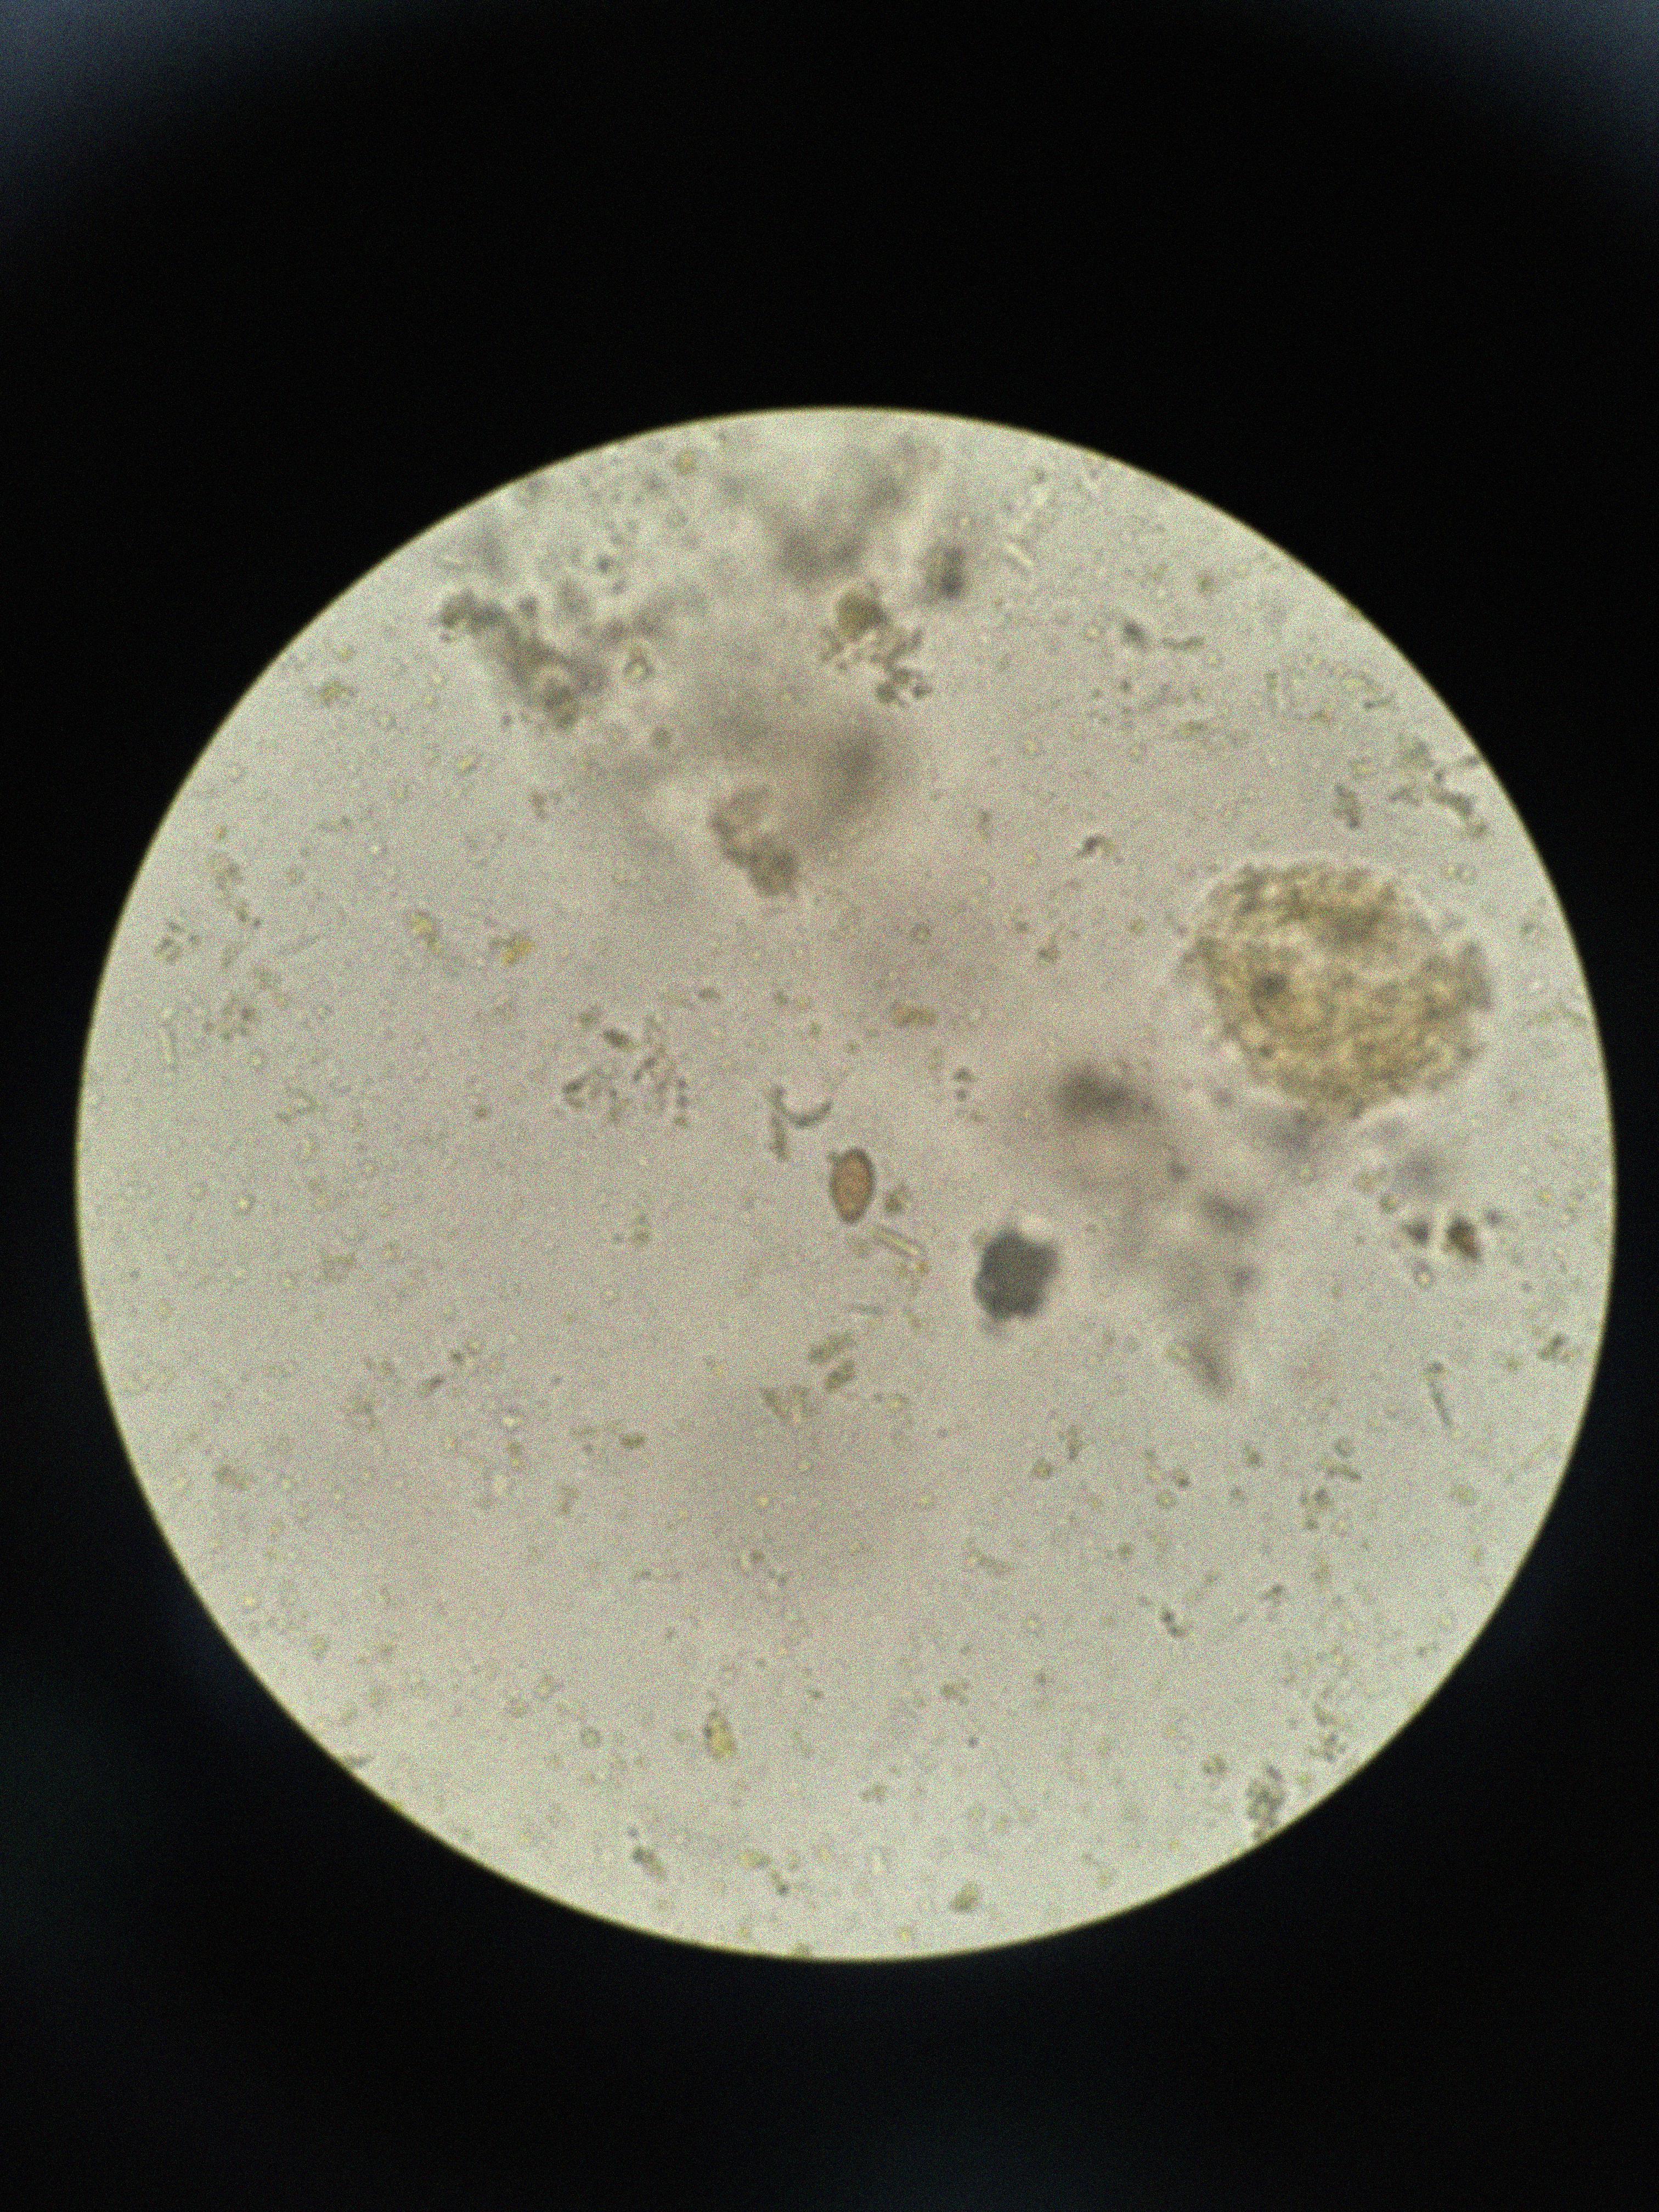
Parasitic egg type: Opisthorchis viverrine